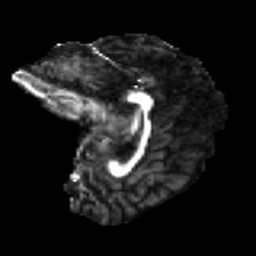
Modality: FA
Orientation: sagittal
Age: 22
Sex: female
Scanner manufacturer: ge
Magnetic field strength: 3 T
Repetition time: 7.8 s
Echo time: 0.0606 s